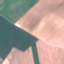
Land use / land cover class: AnnualCrop